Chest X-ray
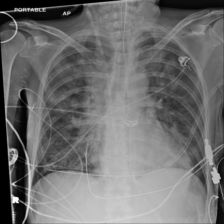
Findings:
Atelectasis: negative
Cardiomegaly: negative
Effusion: negative
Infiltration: negative
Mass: negative
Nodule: positive
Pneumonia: negative
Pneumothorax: negative
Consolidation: negative
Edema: negative
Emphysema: negative
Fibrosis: negative
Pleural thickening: negative
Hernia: negative